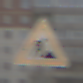
Verkehrszeichen: Arbeitsstelle
Umgebung: Outdoor, Urban
Tageszeit: MorningAfternoon
Wetter: PartlyCloudy
Licht: Natural
Jahreszeit: NotSpecified
Kontrast: HighContrast